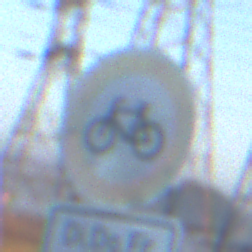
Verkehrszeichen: VerbotRadverkehr
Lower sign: ZeitangabenMitBeschraenkungAufWochentage3
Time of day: Dawn
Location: Outdoor (Nature)
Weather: Clear
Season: NotSpecified
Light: Natural